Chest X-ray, AP view. Patient: 43 years old, sex F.
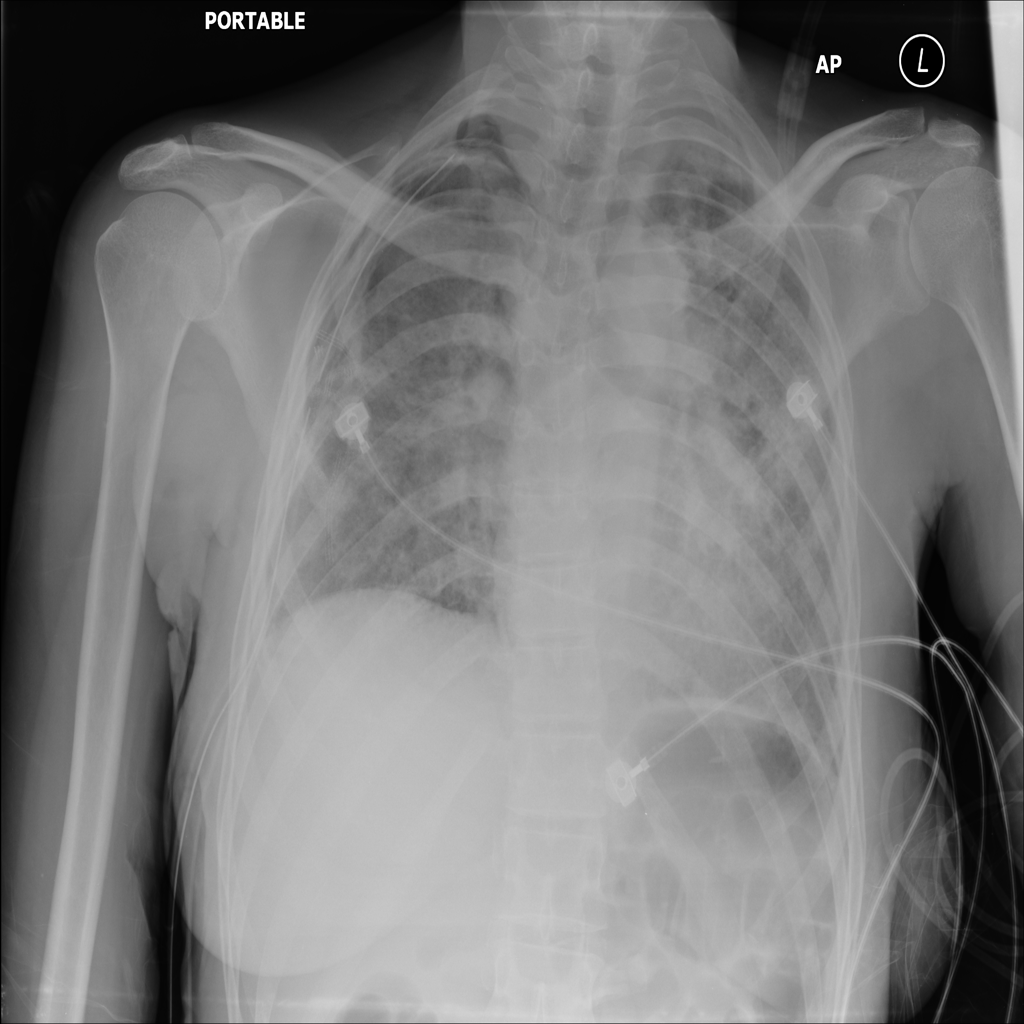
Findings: Infiltration, Pneumothorax